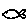
Label: fish